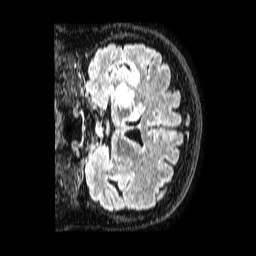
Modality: FLAIR
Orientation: coronal
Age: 55
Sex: female
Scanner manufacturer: philips
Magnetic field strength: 1.5 T
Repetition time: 4.8 s
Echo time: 0.3 s